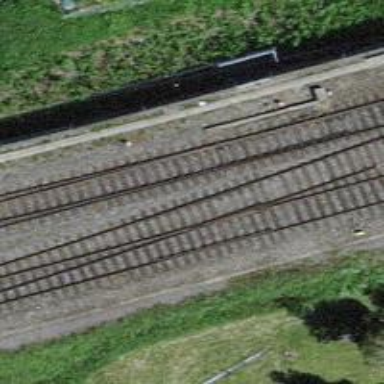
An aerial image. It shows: Single-track electrified railway with contact line.